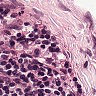
Metastatic tissue present: no